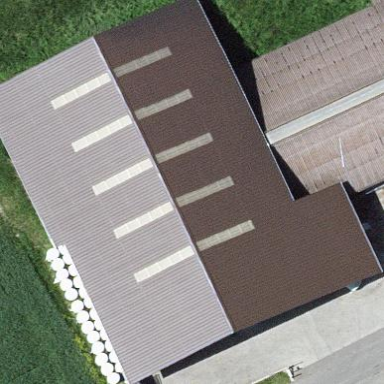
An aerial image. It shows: Farm auxiliary building.